Question: I have a question regarding to a simple comparison between the innerxml of a node. I have write the following simple example, but this is not working by
'''
using System;
using System.Collections.Generic;
using System.Linq;
using System.Text;
using System.Xml;
namespace CompareXML
{
class Program
{
static void Main(string[] args)
{
string s1 = @"<Deals>
<Deal id='20504'>
<Marketarea>H</Marketarea>
<price>22</price>
</Deal>
<Deal id='20505'>
<Marketarea>K</Marketarea>
<price>22</price>
</Deal>
</Deals>";
string s2 = @"<Deals>
<Deal id='20504'>
<Marketarea>S</Marketarea>
<price></price>
</Deal>
</Deals>";
XmlDocument d1 = new XmlDocument();
XmlDocument d2 = new XmlDocument();
d1.LoadXml(s1);
d2.LoadXml(s2);
int id = 20504;
var text1 = d1.SelectSingleNode("Deal[@id='"+id+"']").InnerXml;
var text2 = d2.SelectSingleNode("Deal[@id='" + id + "']").InnerXml;
if (text1 == text2)
Console.WriteLine("match");
else
Console.WriteLine("No match");
Console.ReadKey();
}
}
}
'''
I cannot understand why when i have a node with attribute the Innerxml doesn't work and when i have just a simple node without attribute for example the node '<Deal>' works.
Thanks in advance!

So i would like from this example to take in the var text the following
'''
<Marketarea>H</Marketarea>
<price>22</price>
'''
and then to compare.
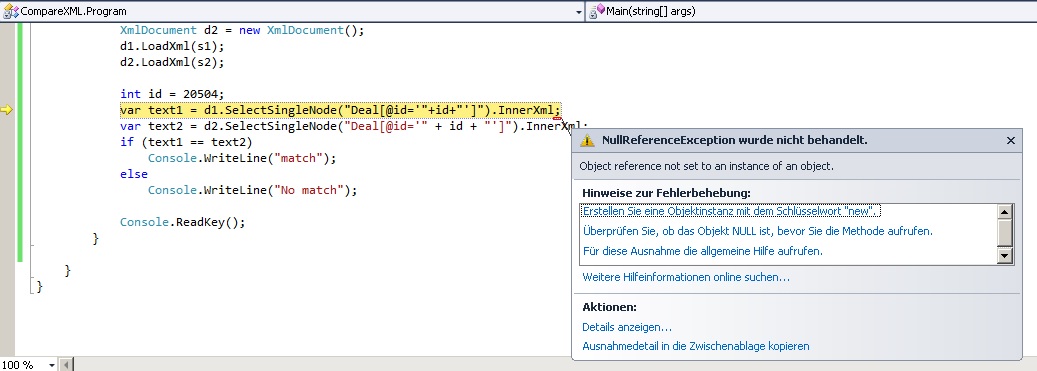
Answer: The exception is because <URL> returns null - it does this when .
The XPath supplied to SelectSingleNode is wrong, relative to the document. Compare with the following XPath query, which "works" here:
'''
d1.SelectSingleNode("/Deals/Deal[@id='"+id+"']").InnerXml;
'''
Alternatively:
'''
d1.SelectSingleNode("//Deal[@id='"+id+"']").InnerXml;
'''